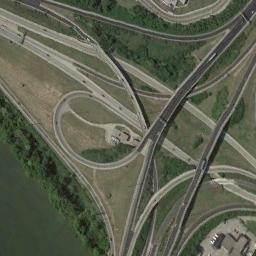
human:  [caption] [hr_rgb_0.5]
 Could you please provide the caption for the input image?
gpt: The overpass is next to the grass and some trees .

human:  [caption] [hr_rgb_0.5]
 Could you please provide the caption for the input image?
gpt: There are many overpasses of different lengths .

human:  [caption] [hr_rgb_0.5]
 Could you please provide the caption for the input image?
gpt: There are several overpasses here .

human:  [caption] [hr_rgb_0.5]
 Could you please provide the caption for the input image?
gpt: The intricated overpasses is over the roads and the waters is next to the overpass .

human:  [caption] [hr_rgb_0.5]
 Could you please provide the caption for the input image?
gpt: There are some green trees and green meadows beside the overpass .